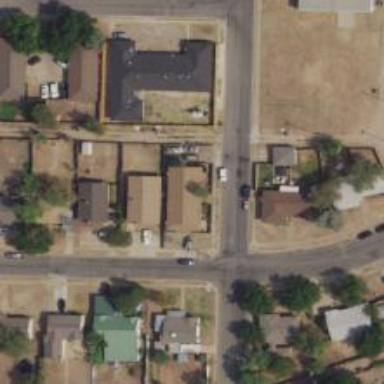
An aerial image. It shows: Alley classified as service road.